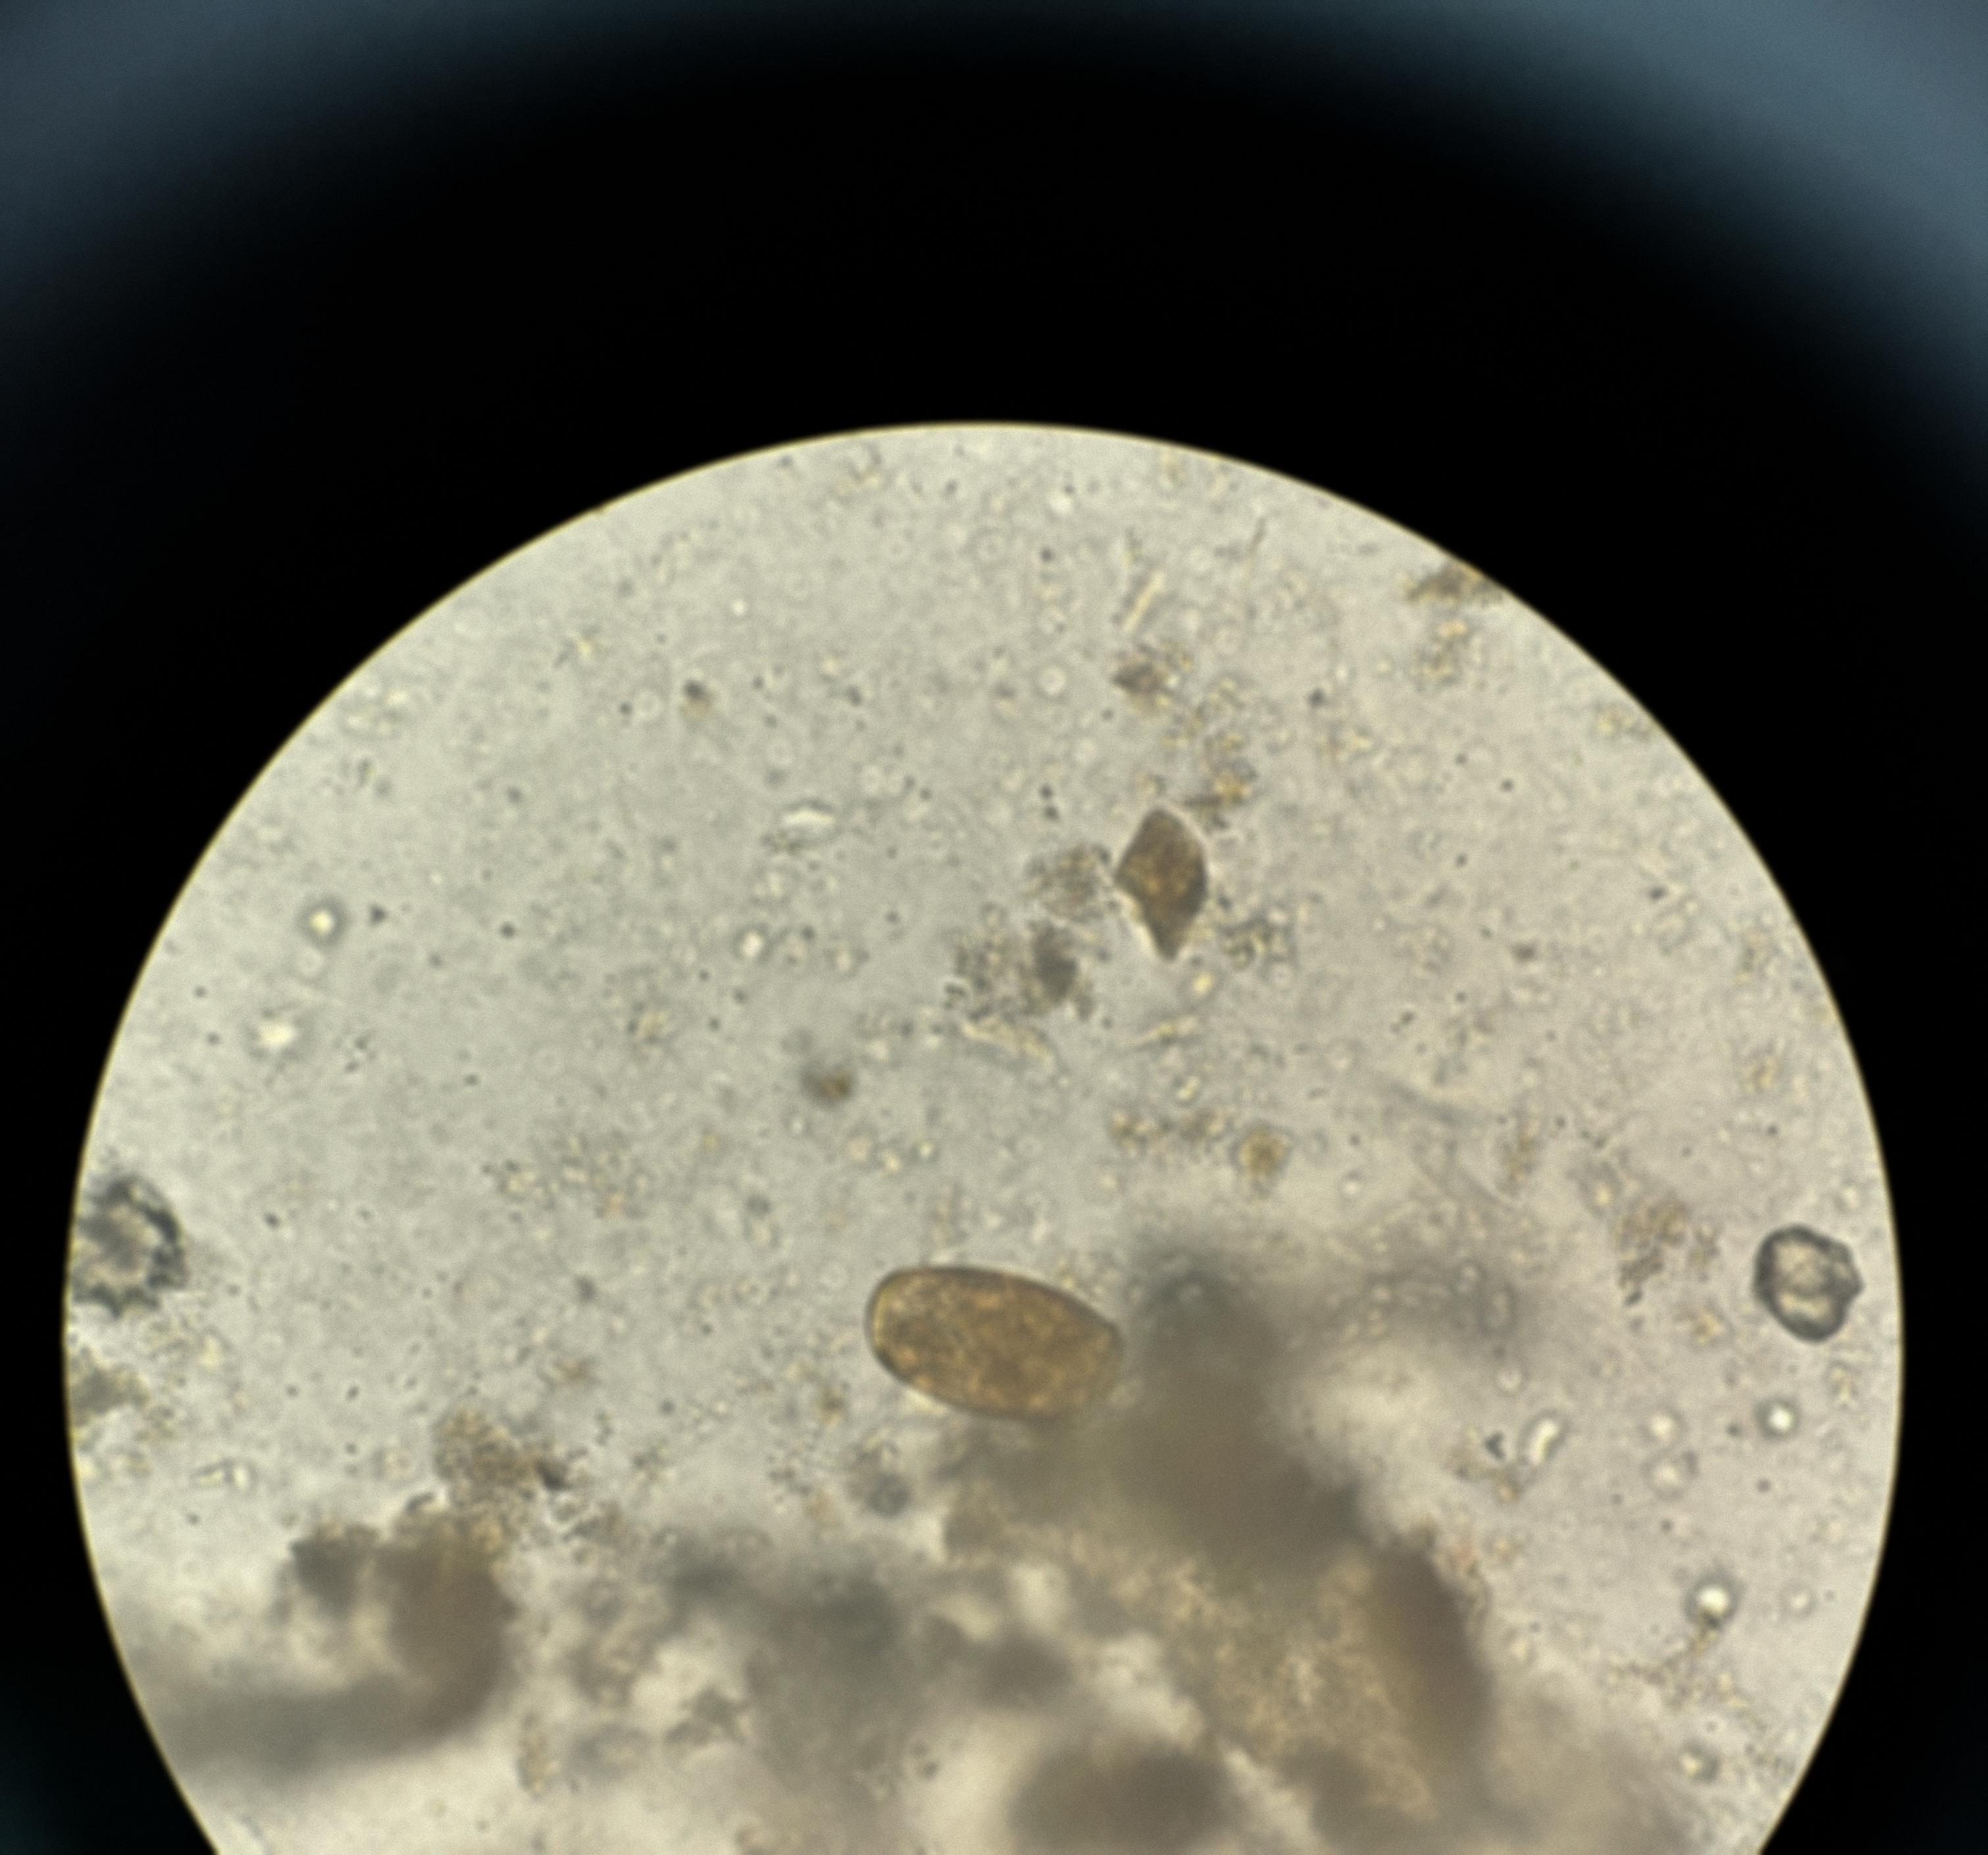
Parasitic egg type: Paragonimus spp